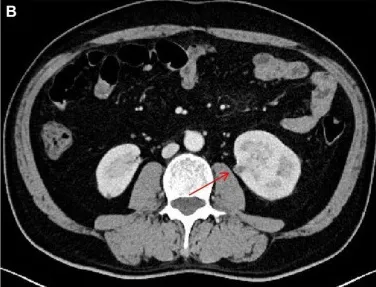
Contrast-enhanced CT images of chronic disseminated candidiasis. (A,B) Day 39, multiple small abscesses in the liver, spleen and both kidneys (the red arrows).
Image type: radiology (ct)